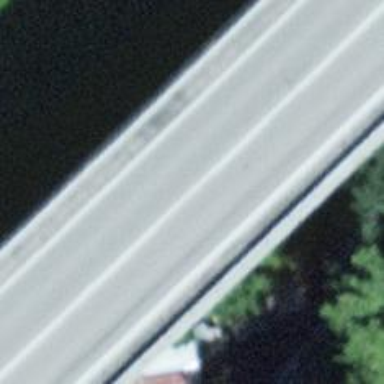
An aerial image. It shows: Trunk highway with bridge.